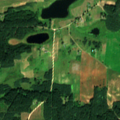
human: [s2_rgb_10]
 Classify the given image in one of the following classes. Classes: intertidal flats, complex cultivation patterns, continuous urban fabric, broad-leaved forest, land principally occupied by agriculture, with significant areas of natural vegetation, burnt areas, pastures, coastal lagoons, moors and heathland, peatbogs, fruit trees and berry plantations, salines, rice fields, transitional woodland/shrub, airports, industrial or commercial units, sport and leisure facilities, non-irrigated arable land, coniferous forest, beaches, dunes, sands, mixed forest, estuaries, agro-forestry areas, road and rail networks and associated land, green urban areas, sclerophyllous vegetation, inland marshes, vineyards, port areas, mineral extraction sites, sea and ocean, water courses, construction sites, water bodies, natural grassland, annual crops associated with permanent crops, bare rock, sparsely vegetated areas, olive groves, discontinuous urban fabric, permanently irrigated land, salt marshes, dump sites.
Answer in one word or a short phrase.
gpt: complex cultivation patterns, land principally occupied by agriculture, with significant areas of natural vegetation, coniferous forest, transitional woodland/shrub